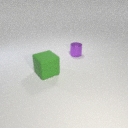
small purple metal cylinder behind large green rubber cube